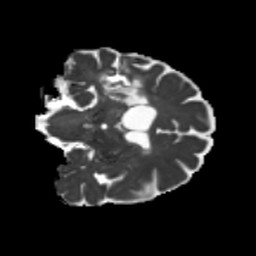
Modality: MD
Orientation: coronal
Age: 60
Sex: female
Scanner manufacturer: siemens
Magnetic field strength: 3 T
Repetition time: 5.25 s
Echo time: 0.08 s